Aerial crown-view tile of a tropical tree (Barro Colorado Island, Panama), acquired 20240611:
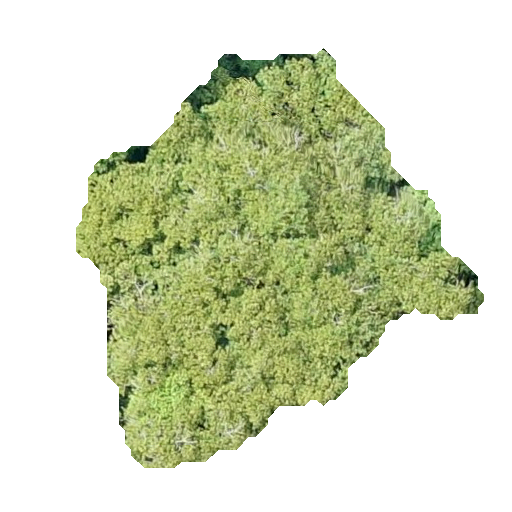
Species: Tachigali panamensis
GBIF accepted scientific name: Tachigali panamensis
Crown area: 160.93 m²